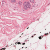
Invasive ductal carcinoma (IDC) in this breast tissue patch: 0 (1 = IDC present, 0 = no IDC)